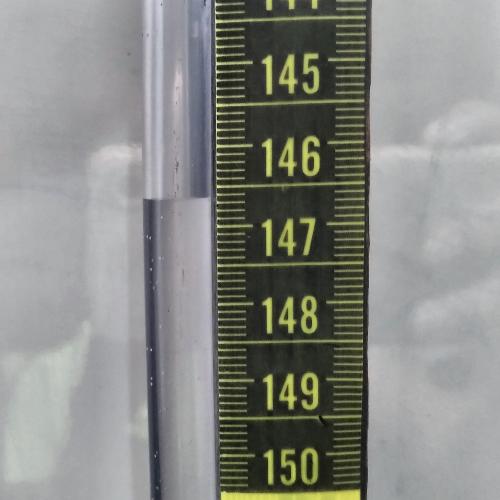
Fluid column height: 146.6 cm